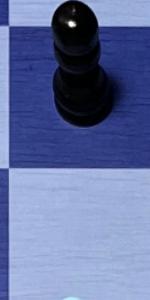
Label: Empty